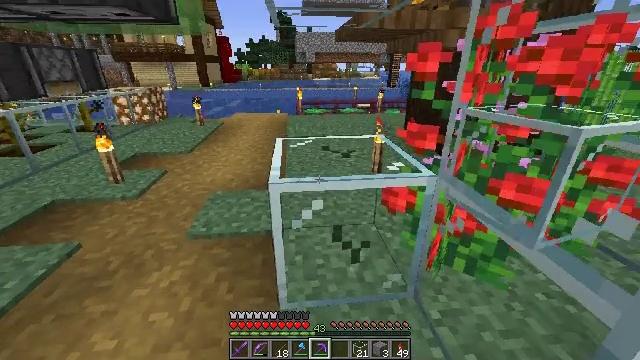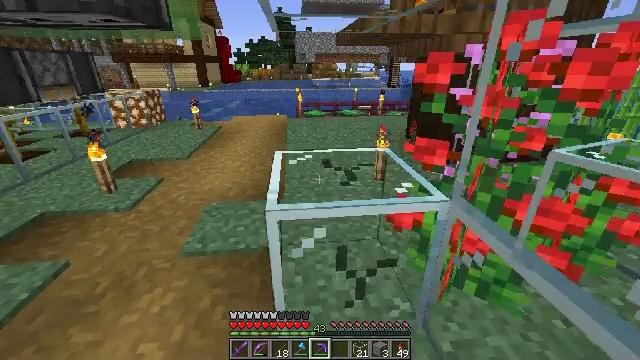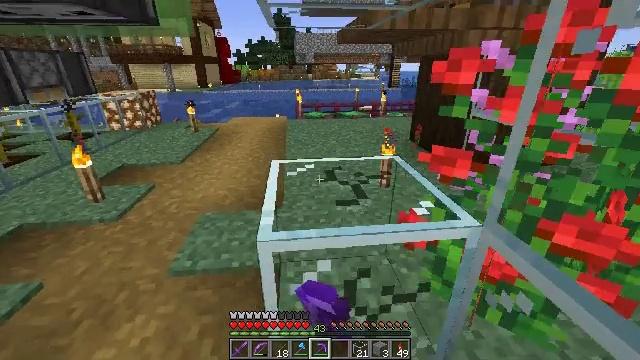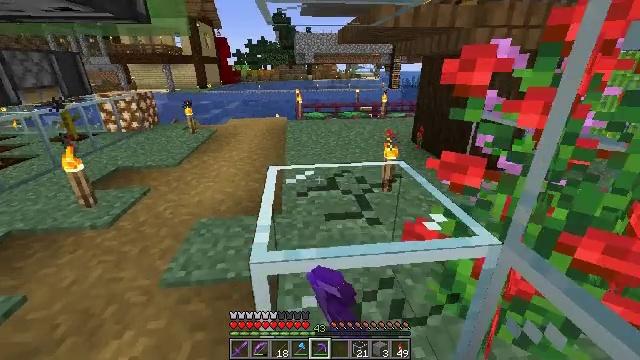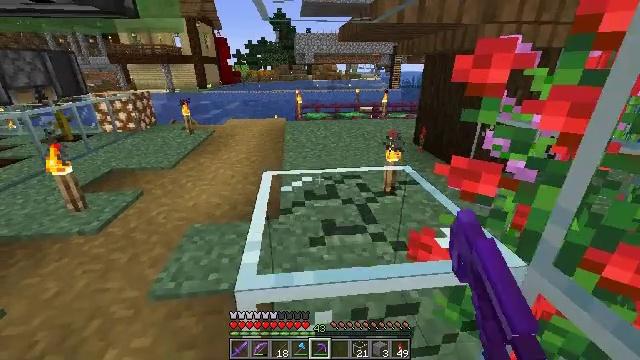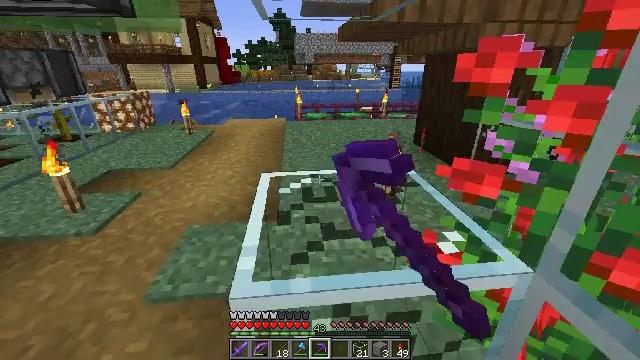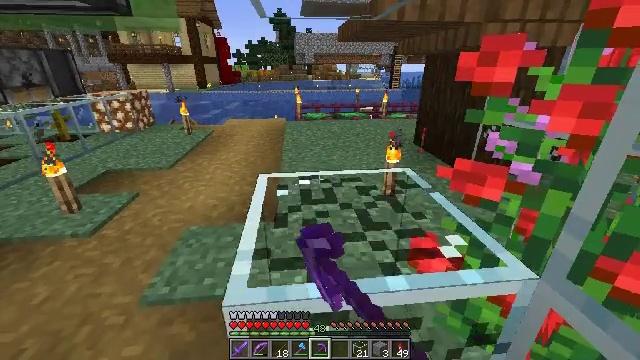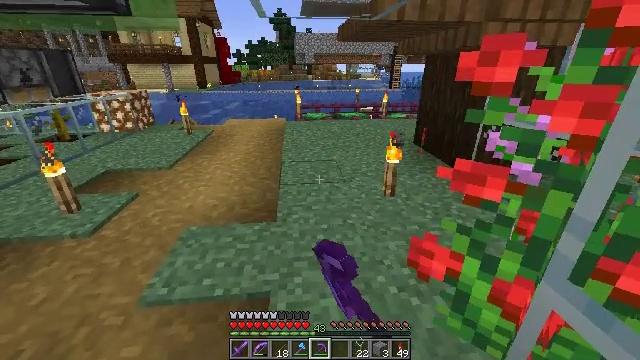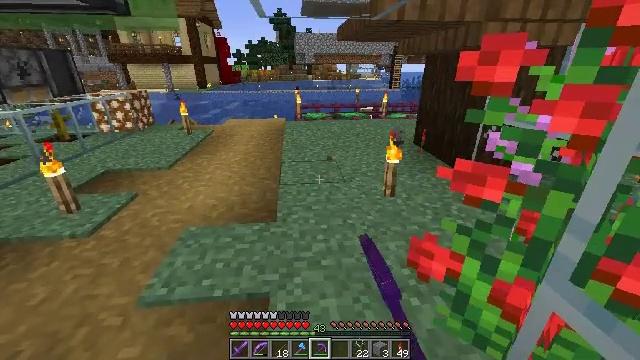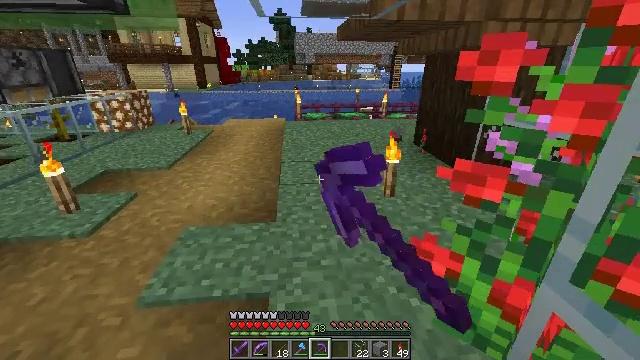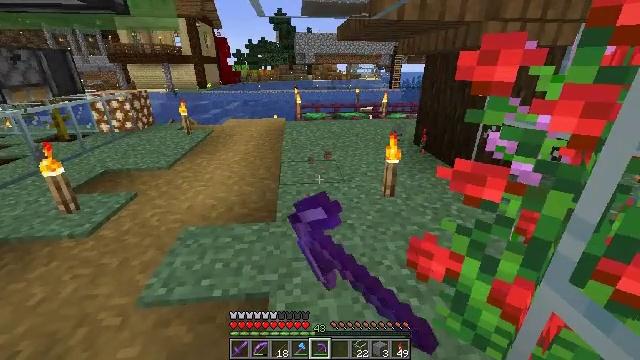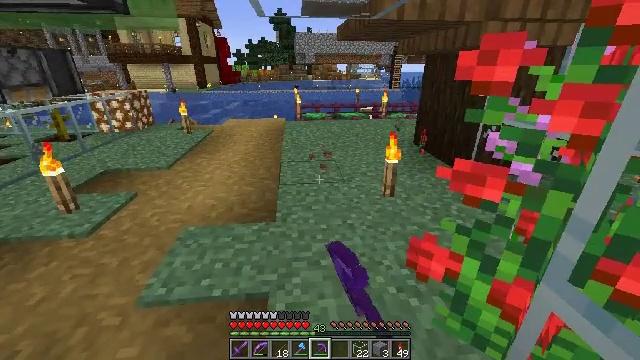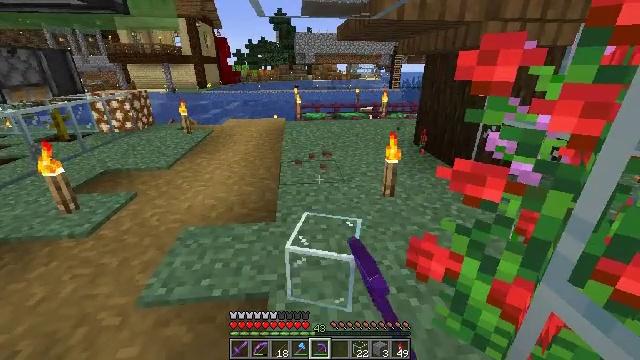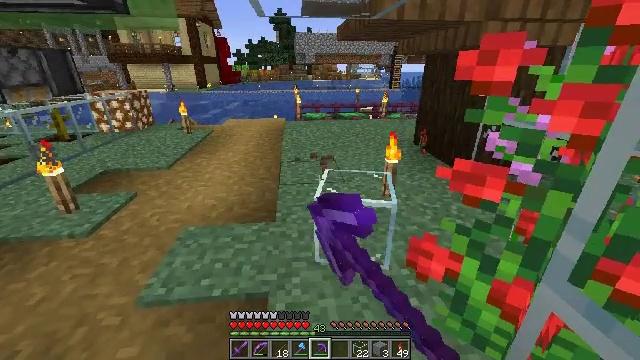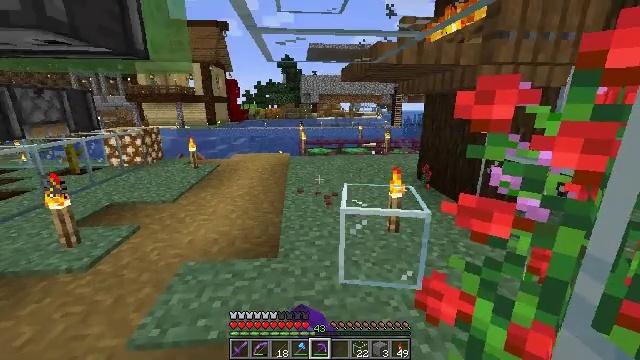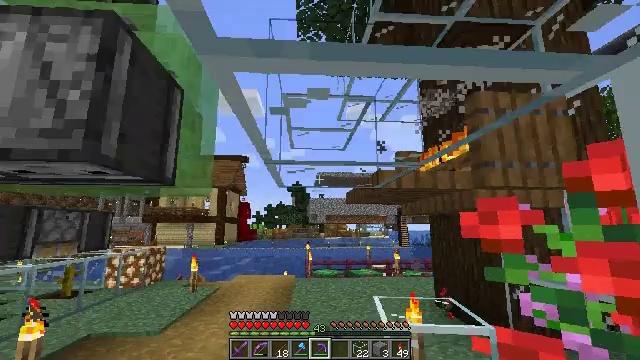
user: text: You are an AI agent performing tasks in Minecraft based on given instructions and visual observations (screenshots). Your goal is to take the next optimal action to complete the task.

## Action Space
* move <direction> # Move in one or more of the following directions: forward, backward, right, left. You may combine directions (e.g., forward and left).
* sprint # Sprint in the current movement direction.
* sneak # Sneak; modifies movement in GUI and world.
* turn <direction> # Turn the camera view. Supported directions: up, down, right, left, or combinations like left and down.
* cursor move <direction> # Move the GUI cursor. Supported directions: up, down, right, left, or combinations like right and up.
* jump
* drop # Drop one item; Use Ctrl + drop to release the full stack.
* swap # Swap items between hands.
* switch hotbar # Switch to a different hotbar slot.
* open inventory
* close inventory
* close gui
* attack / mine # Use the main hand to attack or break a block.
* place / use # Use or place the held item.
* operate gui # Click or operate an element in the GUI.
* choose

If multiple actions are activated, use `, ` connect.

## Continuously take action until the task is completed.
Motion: motion action
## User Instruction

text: Mine the glass to clear the view.
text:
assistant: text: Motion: move forward, attack / mine
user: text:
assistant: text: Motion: move forward, attack / mine
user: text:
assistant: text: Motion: attack / mine
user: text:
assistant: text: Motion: attack / mine
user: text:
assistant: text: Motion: attack / mine
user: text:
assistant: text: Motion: attack / mine
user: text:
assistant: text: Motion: attack / mine
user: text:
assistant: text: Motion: attack / mine
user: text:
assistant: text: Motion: attack / mine
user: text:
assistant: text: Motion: attack / mine
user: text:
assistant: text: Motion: attack / mine
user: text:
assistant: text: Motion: attack / mine
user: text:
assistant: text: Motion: attack / mine
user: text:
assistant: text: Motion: turn up, attack / mine
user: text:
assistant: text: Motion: turn left and up, attack / mine
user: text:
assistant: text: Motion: turn up, attack / mine
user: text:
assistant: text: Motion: turn up, attack / mine
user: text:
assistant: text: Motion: turn up, attack / mine
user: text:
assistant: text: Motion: attack / mine
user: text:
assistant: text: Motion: attack / mine
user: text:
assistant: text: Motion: attack / mine
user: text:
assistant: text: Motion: attack / mine
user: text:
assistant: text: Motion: attack / mine
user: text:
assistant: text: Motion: attack / mine
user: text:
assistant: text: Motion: attack / mine
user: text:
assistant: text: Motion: attack / mine
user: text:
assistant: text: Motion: attack / mine
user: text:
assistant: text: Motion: attack / mine
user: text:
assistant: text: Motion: attack / mine
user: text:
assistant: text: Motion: attack / mine